Interaction volume radius: 5 \u00c5
Interaction volume height: 20 \u00c5
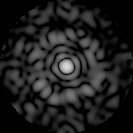
Disorder parameter: 0.839